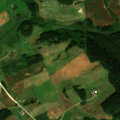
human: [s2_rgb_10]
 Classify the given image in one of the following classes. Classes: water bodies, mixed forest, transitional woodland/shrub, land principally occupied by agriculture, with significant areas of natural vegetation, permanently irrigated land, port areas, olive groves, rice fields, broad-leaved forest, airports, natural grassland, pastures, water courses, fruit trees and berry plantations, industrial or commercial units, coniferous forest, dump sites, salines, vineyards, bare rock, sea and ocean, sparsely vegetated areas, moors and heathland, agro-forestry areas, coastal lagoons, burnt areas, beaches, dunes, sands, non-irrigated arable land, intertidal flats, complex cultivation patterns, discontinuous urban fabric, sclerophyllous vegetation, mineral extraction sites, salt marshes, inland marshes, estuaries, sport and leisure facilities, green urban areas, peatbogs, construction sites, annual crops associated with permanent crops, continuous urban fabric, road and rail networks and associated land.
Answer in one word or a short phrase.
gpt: non-irrigated arable land, pastures, complex cultivation patterns, land principally occupied by agriculture, with significant areas of natural vegetation, mixed forest